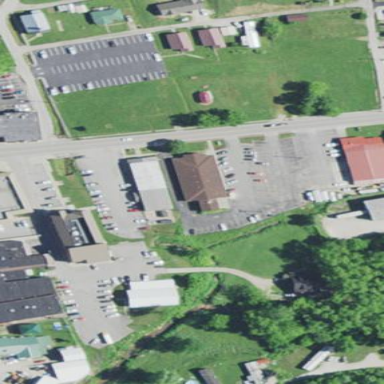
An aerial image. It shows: Parking area.